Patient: sex F, age 75
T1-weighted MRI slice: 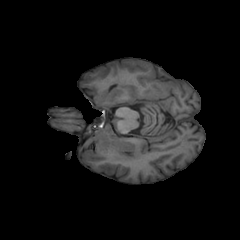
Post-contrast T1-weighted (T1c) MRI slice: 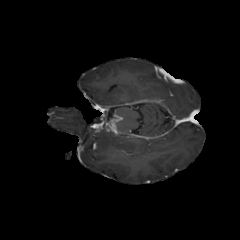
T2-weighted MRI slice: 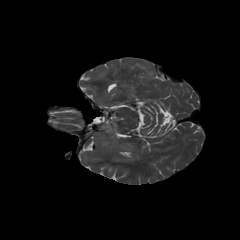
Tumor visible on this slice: yes
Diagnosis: Glioblastoma, IDH-wildtype
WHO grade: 4